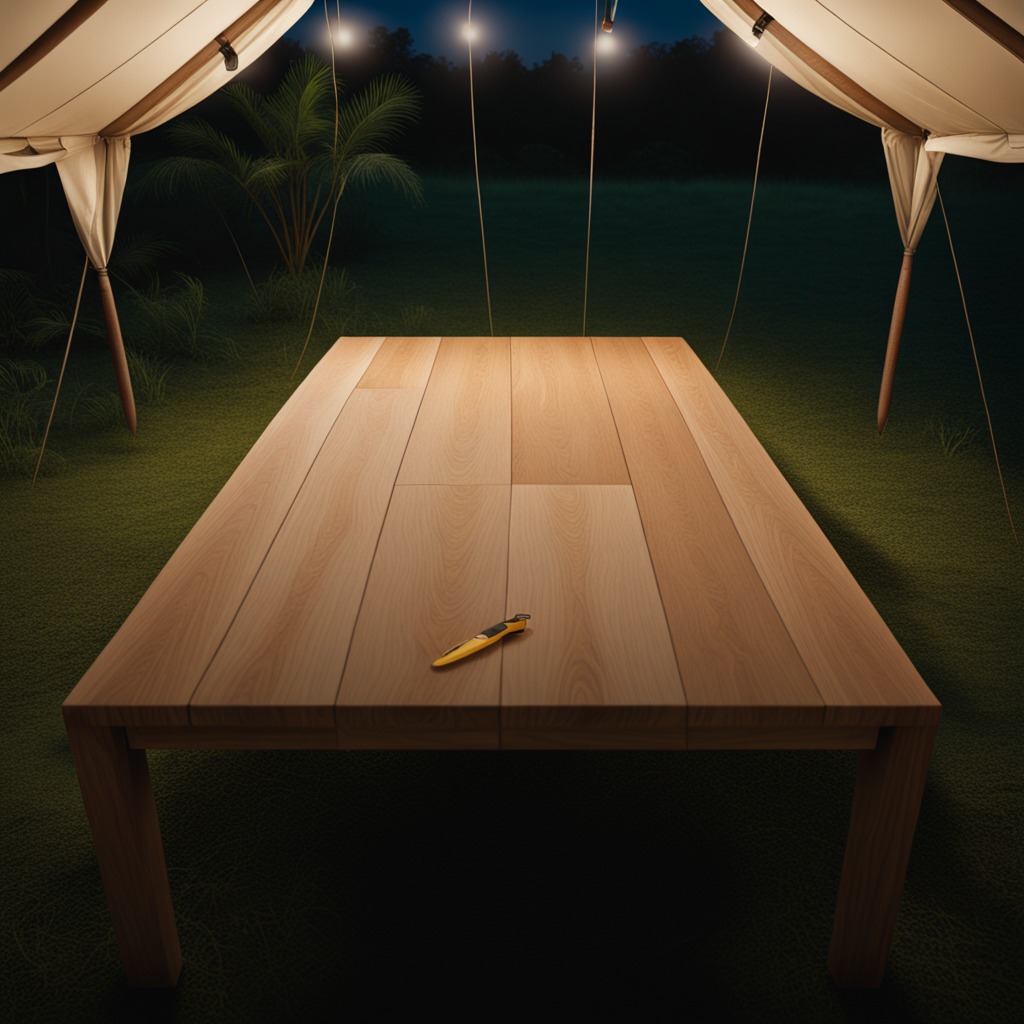
A utility knife is lying on a wooden table inside a jungle field workshop tent at night.